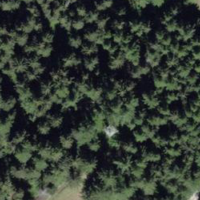
EUNIS habitat code: 43
Species observed at this site:
Grypocoris sexguttatus